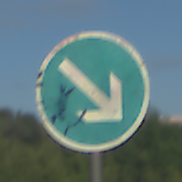
Verkehrszeichen: VorgeschriebeneVorbeifahrtRechts
Umgebung: Outdoor, Nature
Tageszeit: MorningAfternoon
Wetter: Clear
Licht: Natural
Jahreszeit: NotSpecified
Kontrast: HighContrast